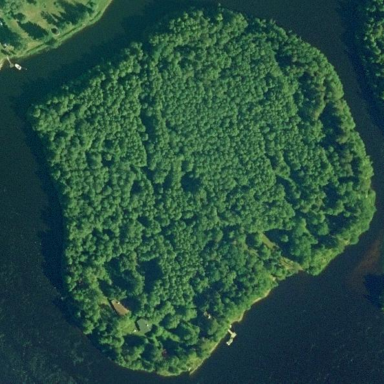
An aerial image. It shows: Islet surrounded by forest.